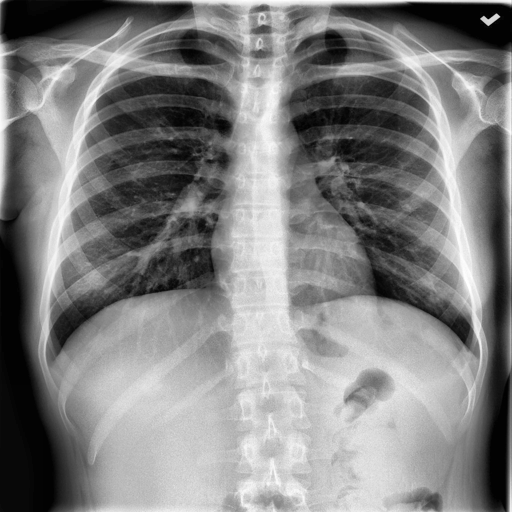
Finding: NORMAL